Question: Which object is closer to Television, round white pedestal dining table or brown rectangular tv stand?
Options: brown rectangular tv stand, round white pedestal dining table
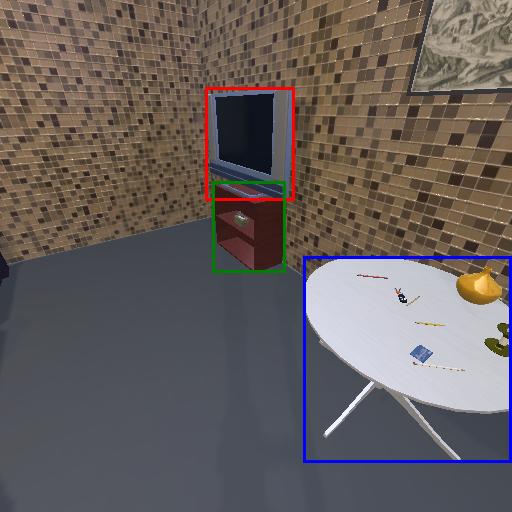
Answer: brown rectangular tv stand